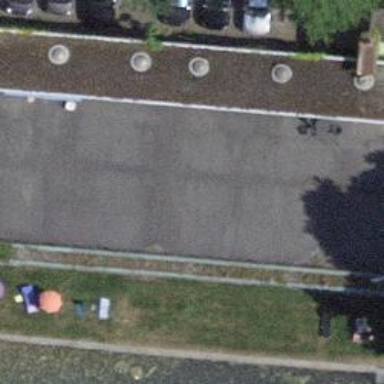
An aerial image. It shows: Swimming pool located in leisure land.